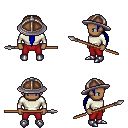
a pixel art fantasy rpg character, male body template, human, dark skin, white long-sleeve shirt, red pants, blue ponytail hairstyle, chain helm, metal boots, spear, four views (front, back, left, right), 2x2 character sprite sheet, small pixel art, hard edges, no anti-aliasing